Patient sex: M
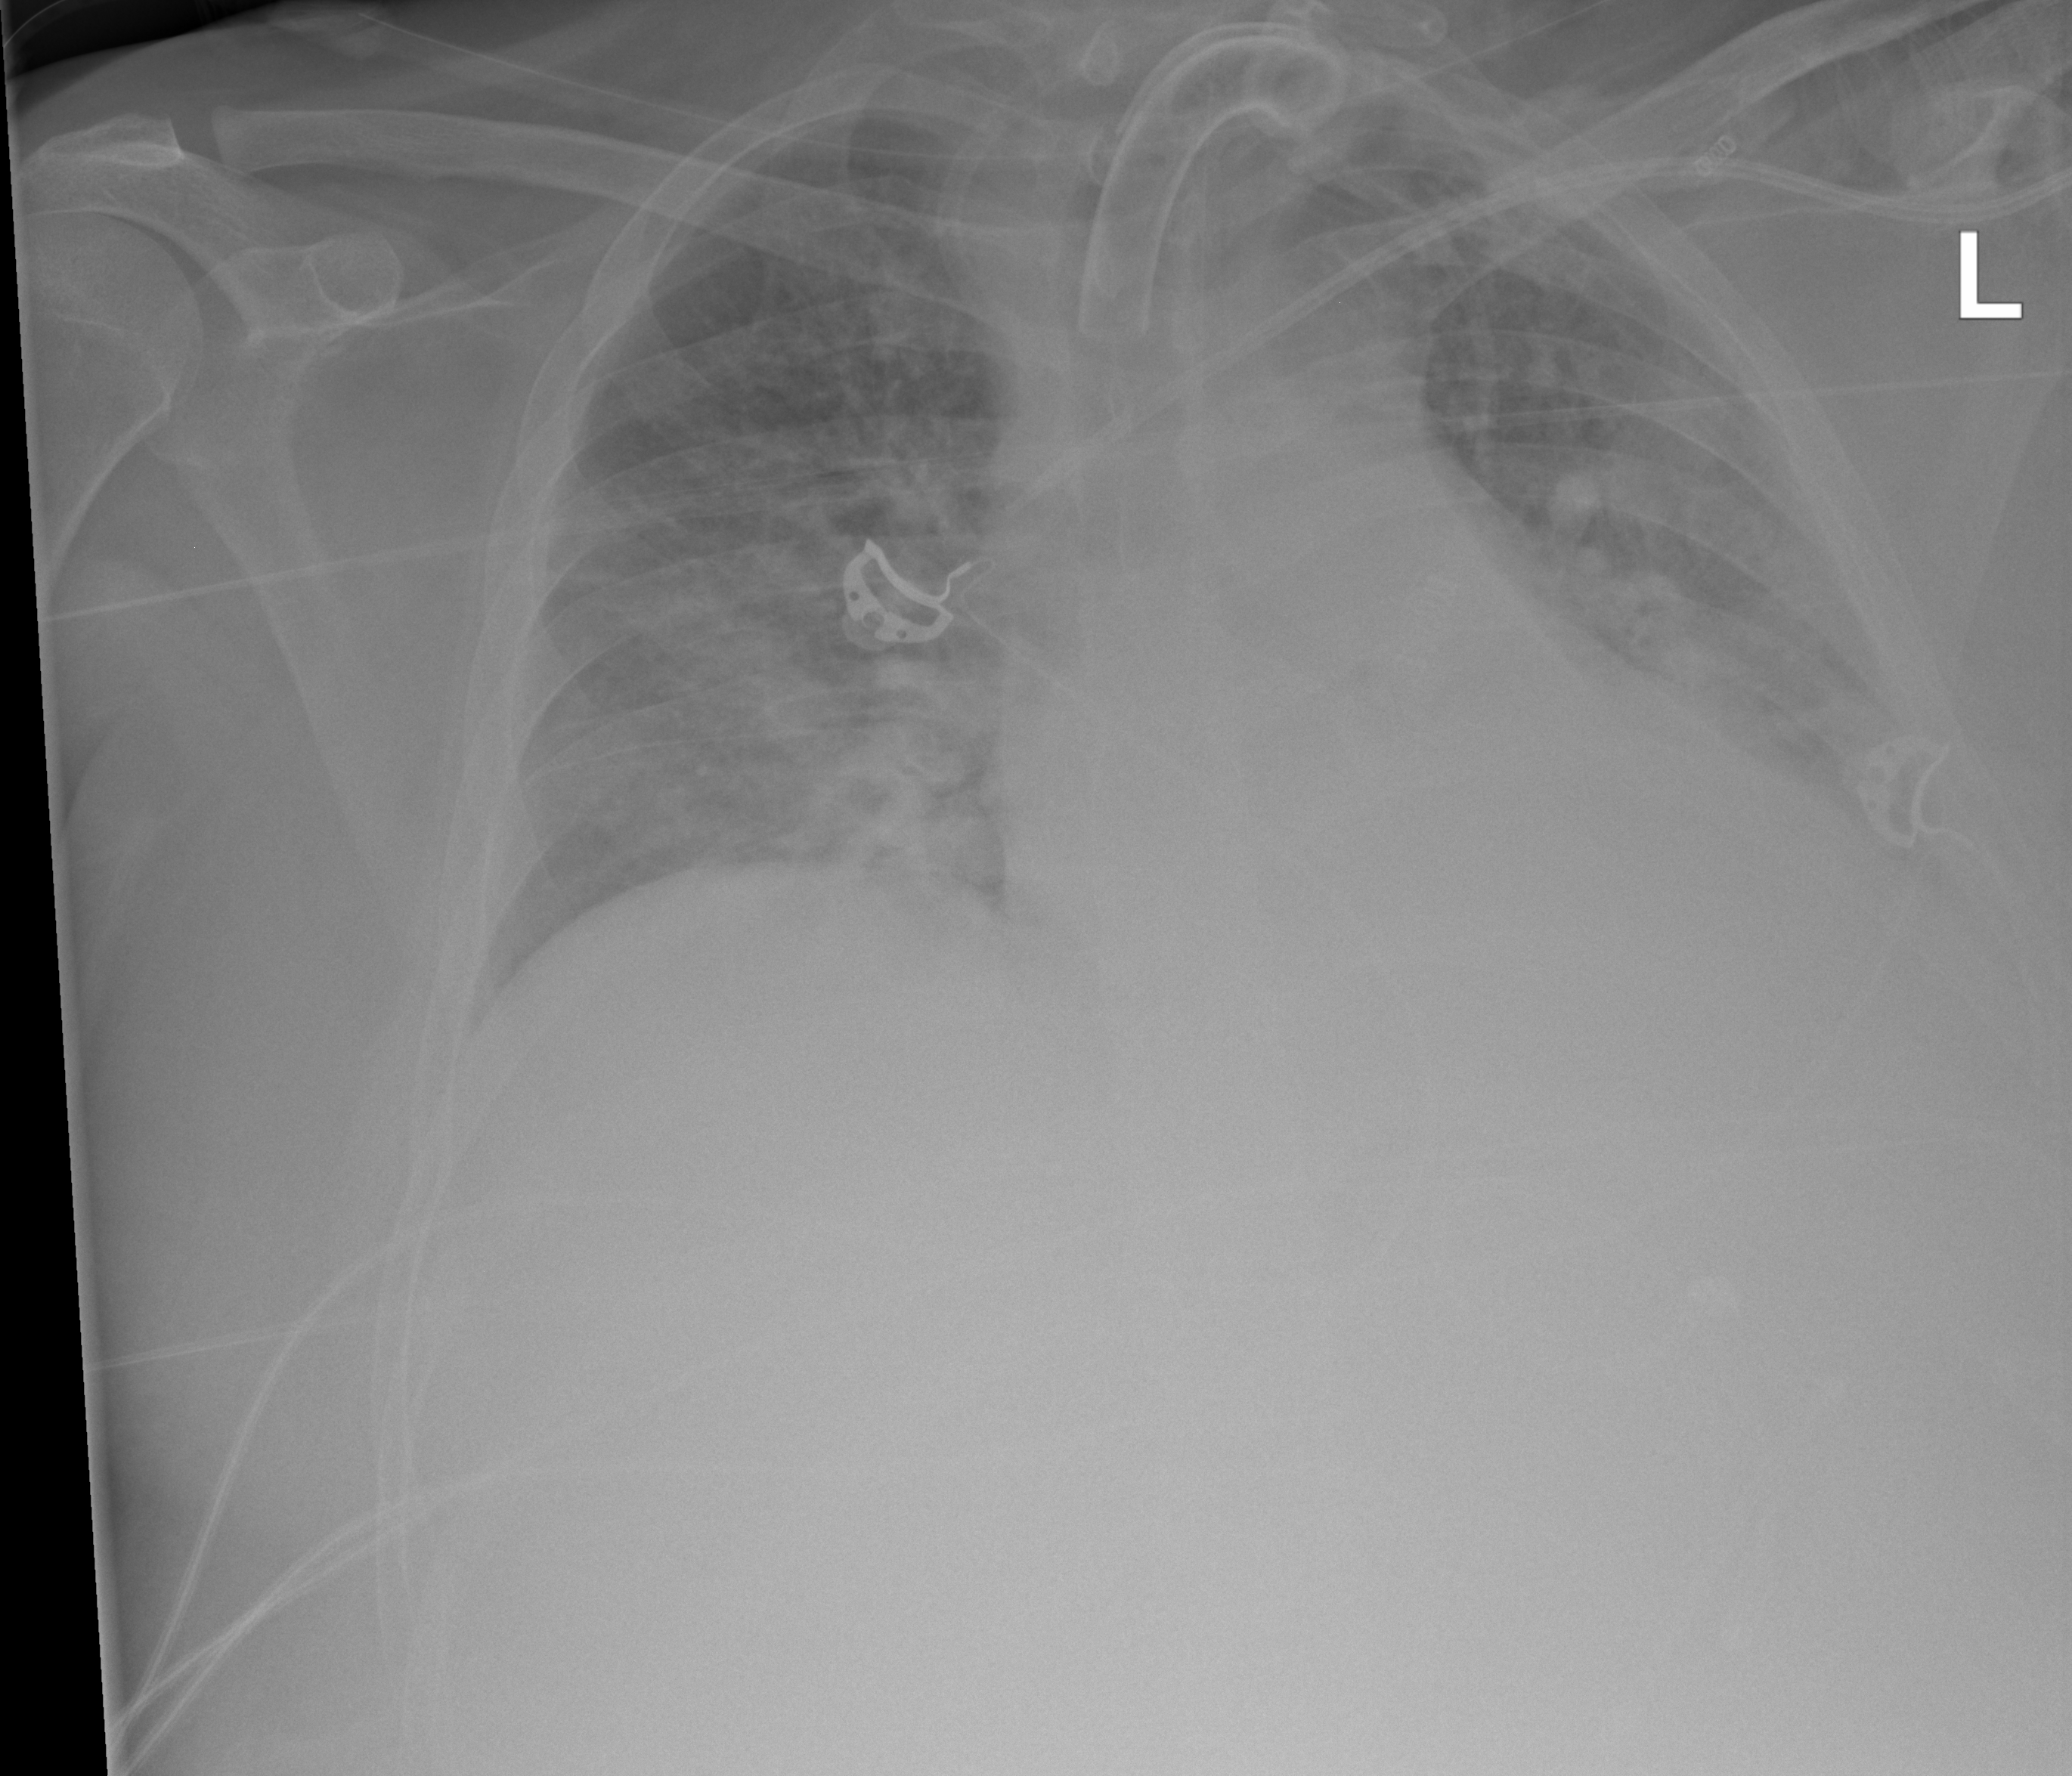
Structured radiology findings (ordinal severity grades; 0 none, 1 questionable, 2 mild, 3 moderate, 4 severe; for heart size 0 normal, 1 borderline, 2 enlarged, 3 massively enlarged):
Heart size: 2
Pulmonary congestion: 2
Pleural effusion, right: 2
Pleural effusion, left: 2
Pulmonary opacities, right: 2
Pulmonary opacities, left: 2
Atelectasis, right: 2
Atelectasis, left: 2